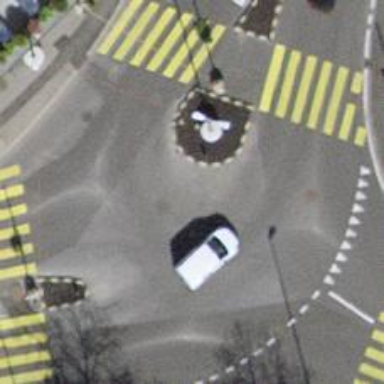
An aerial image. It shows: Road with traffic signals.